Question: Wondering if I have a dynamic list of image data, whether there's any libraries or techniques out there to tile the list of data. Keep in mind I don't know a priori how long the list is, but let's say that it is at least one (tile) row's worth of elements.
e.g. something like this

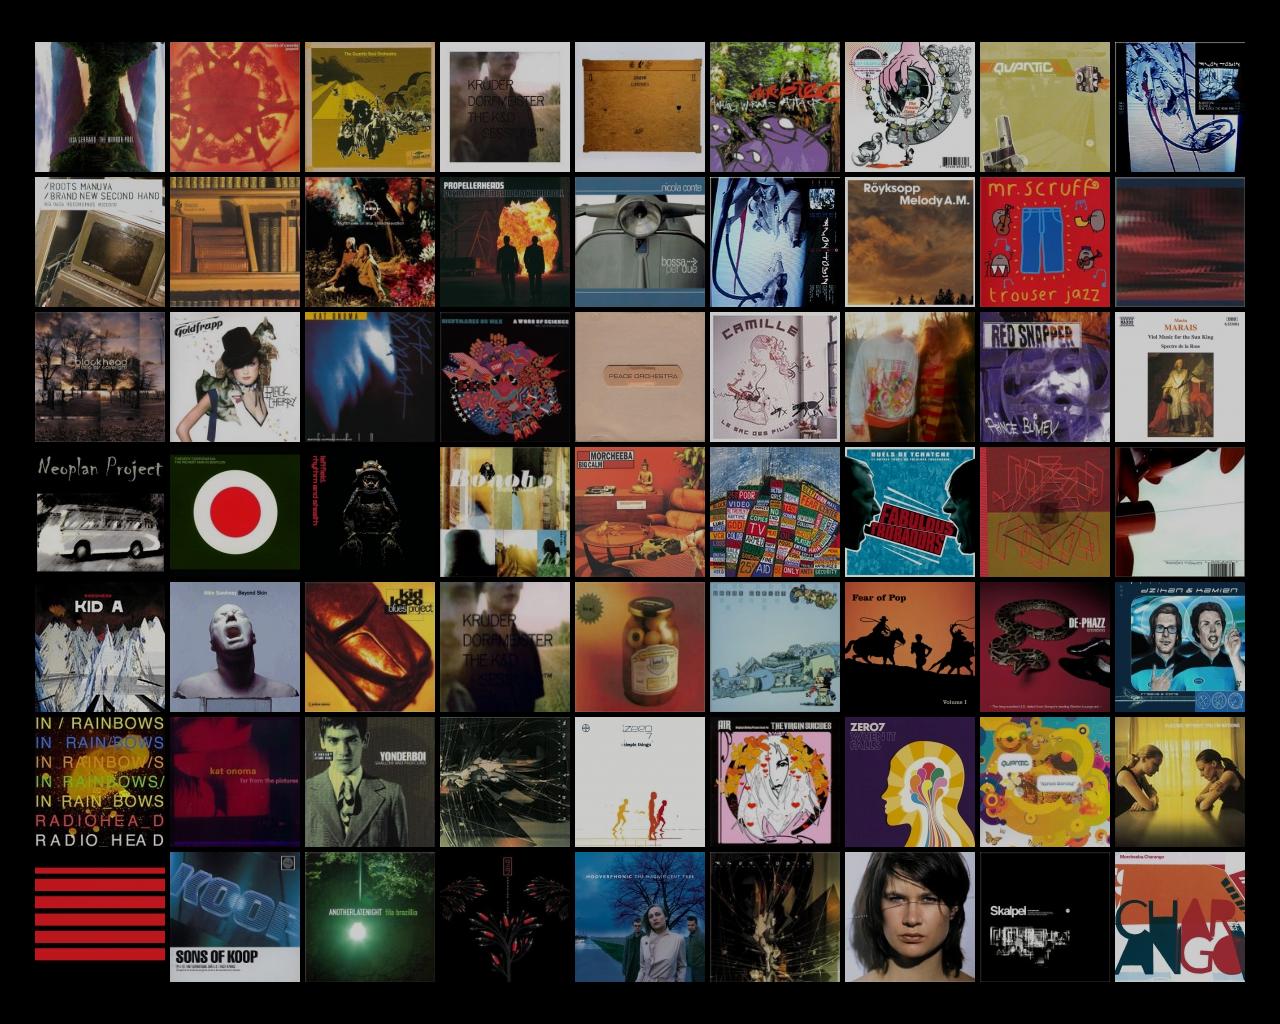
Answer: I would make a grid, or pre-built table that has one row, and how ever many images acrross you want. Then when you get your images, get a count, and dynamically add rows, using the index of the image placing it into the index of the cell/td. Would be a good route, until you maybe find a library for it if there is one. Though, sometimes, if it isn't a huge "reinventing the wheel" type of snippet, there are some benefits to writing your own code for it. :) Hopefully that helps.
By the way, jQuery Masonary, and Responsive Photo Grid are some libraries you could look into to. Here is a related post for you:<URL>